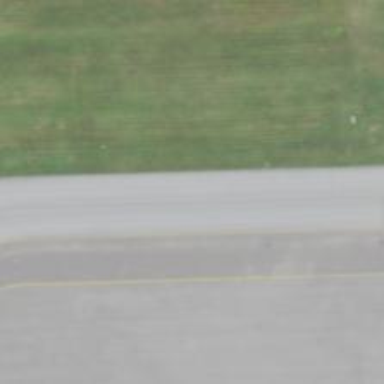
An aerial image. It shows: Image of taxiway at airport.